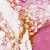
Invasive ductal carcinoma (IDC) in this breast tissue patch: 0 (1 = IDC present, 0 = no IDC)